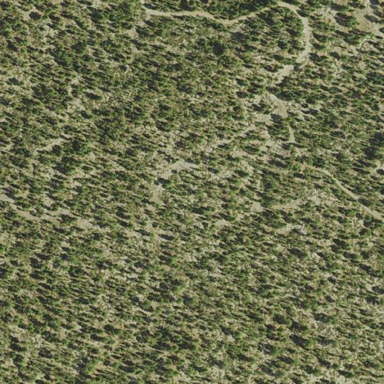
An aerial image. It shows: Forest area.